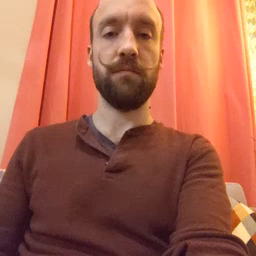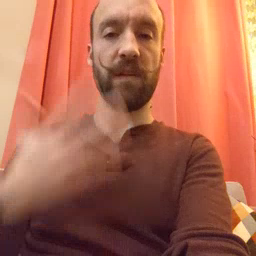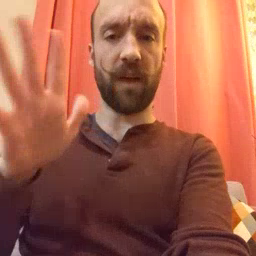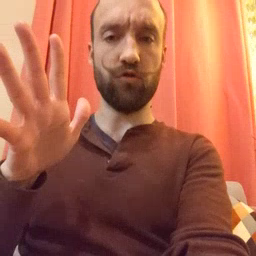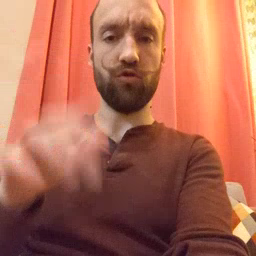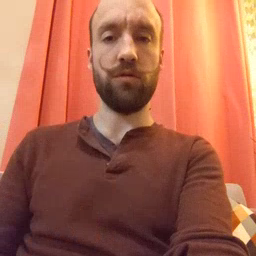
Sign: finish